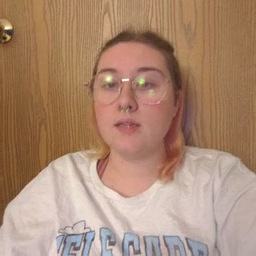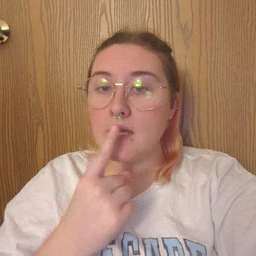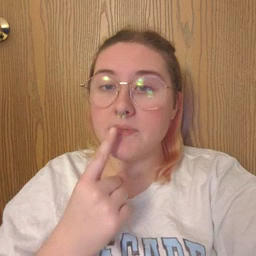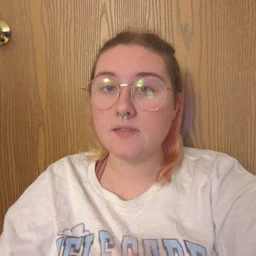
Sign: lips